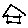
Label: house